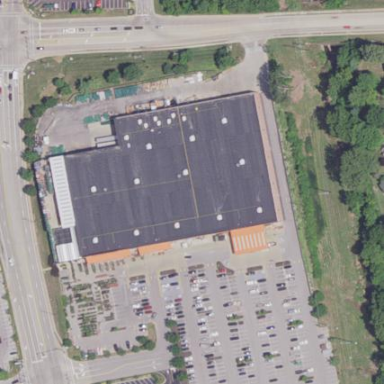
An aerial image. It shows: Retail building.